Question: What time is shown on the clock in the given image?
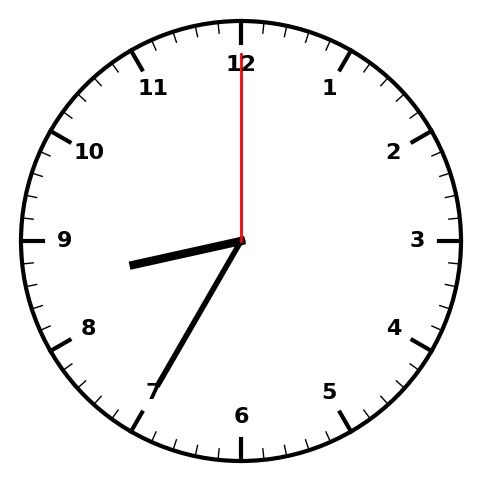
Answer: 08:35:00